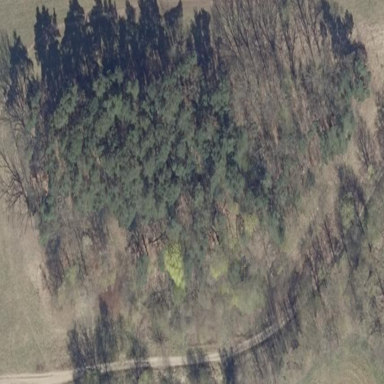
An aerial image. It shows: Mixed evergreen forest with variety of tree species.